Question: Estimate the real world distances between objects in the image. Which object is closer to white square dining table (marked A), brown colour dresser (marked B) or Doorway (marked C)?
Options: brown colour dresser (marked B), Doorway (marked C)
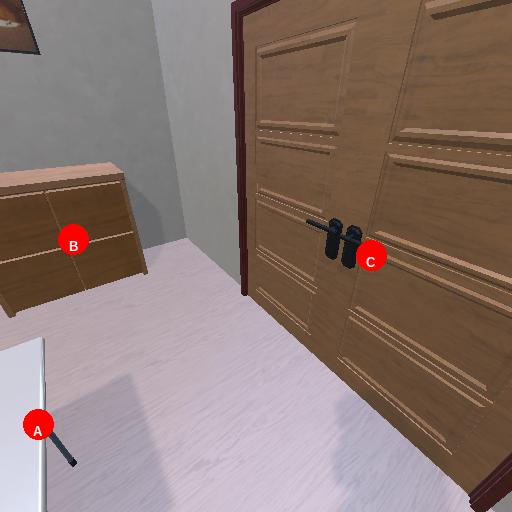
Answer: brown colour dresser (marked B)